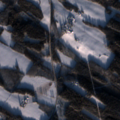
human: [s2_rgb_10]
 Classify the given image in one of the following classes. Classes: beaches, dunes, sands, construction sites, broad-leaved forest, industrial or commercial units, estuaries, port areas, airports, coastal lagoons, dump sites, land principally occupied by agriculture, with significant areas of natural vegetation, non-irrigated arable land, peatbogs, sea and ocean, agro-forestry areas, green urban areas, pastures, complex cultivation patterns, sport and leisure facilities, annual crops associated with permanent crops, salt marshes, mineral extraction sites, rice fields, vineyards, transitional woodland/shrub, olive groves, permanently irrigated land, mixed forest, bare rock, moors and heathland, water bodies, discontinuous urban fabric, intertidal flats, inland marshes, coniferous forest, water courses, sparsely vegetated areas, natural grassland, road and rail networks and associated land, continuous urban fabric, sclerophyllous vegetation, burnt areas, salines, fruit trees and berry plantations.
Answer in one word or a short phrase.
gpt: non-irrigated arable land, coniferous forest, mixed forest, transitional woodland/shrub